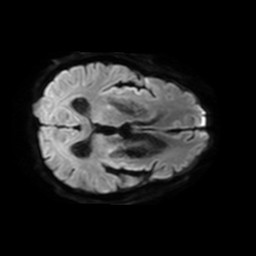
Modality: TRACE
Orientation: axial
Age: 63
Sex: male
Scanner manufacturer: philips
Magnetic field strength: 3 T
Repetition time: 3.341 s
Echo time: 0.076 s